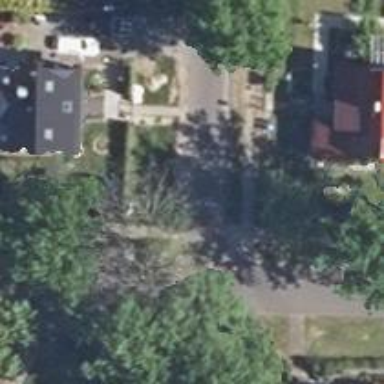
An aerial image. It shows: Residential road with asphalt surface.